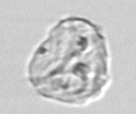
Label: detritus_transparent